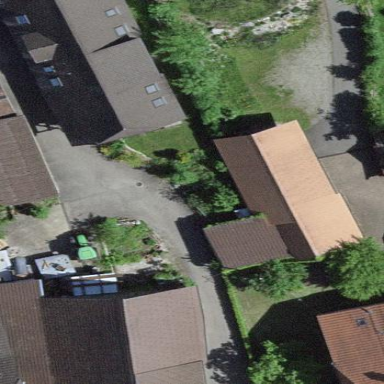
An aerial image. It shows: Barn.